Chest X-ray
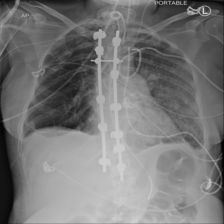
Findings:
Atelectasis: negative
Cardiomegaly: negative
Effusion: positive
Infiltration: positive
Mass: negative
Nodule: negative
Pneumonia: negative
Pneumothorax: negative
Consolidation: negative
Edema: negative
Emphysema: negative
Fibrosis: negative
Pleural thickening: negative
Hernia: negative